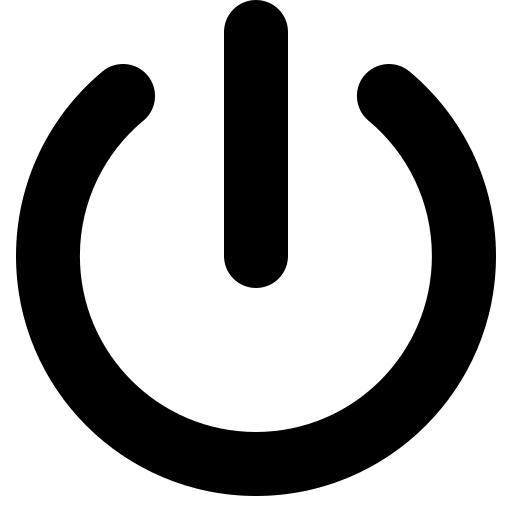
Tags: icon, FontAwesome, fa-icon, solid, power, off